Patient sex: F
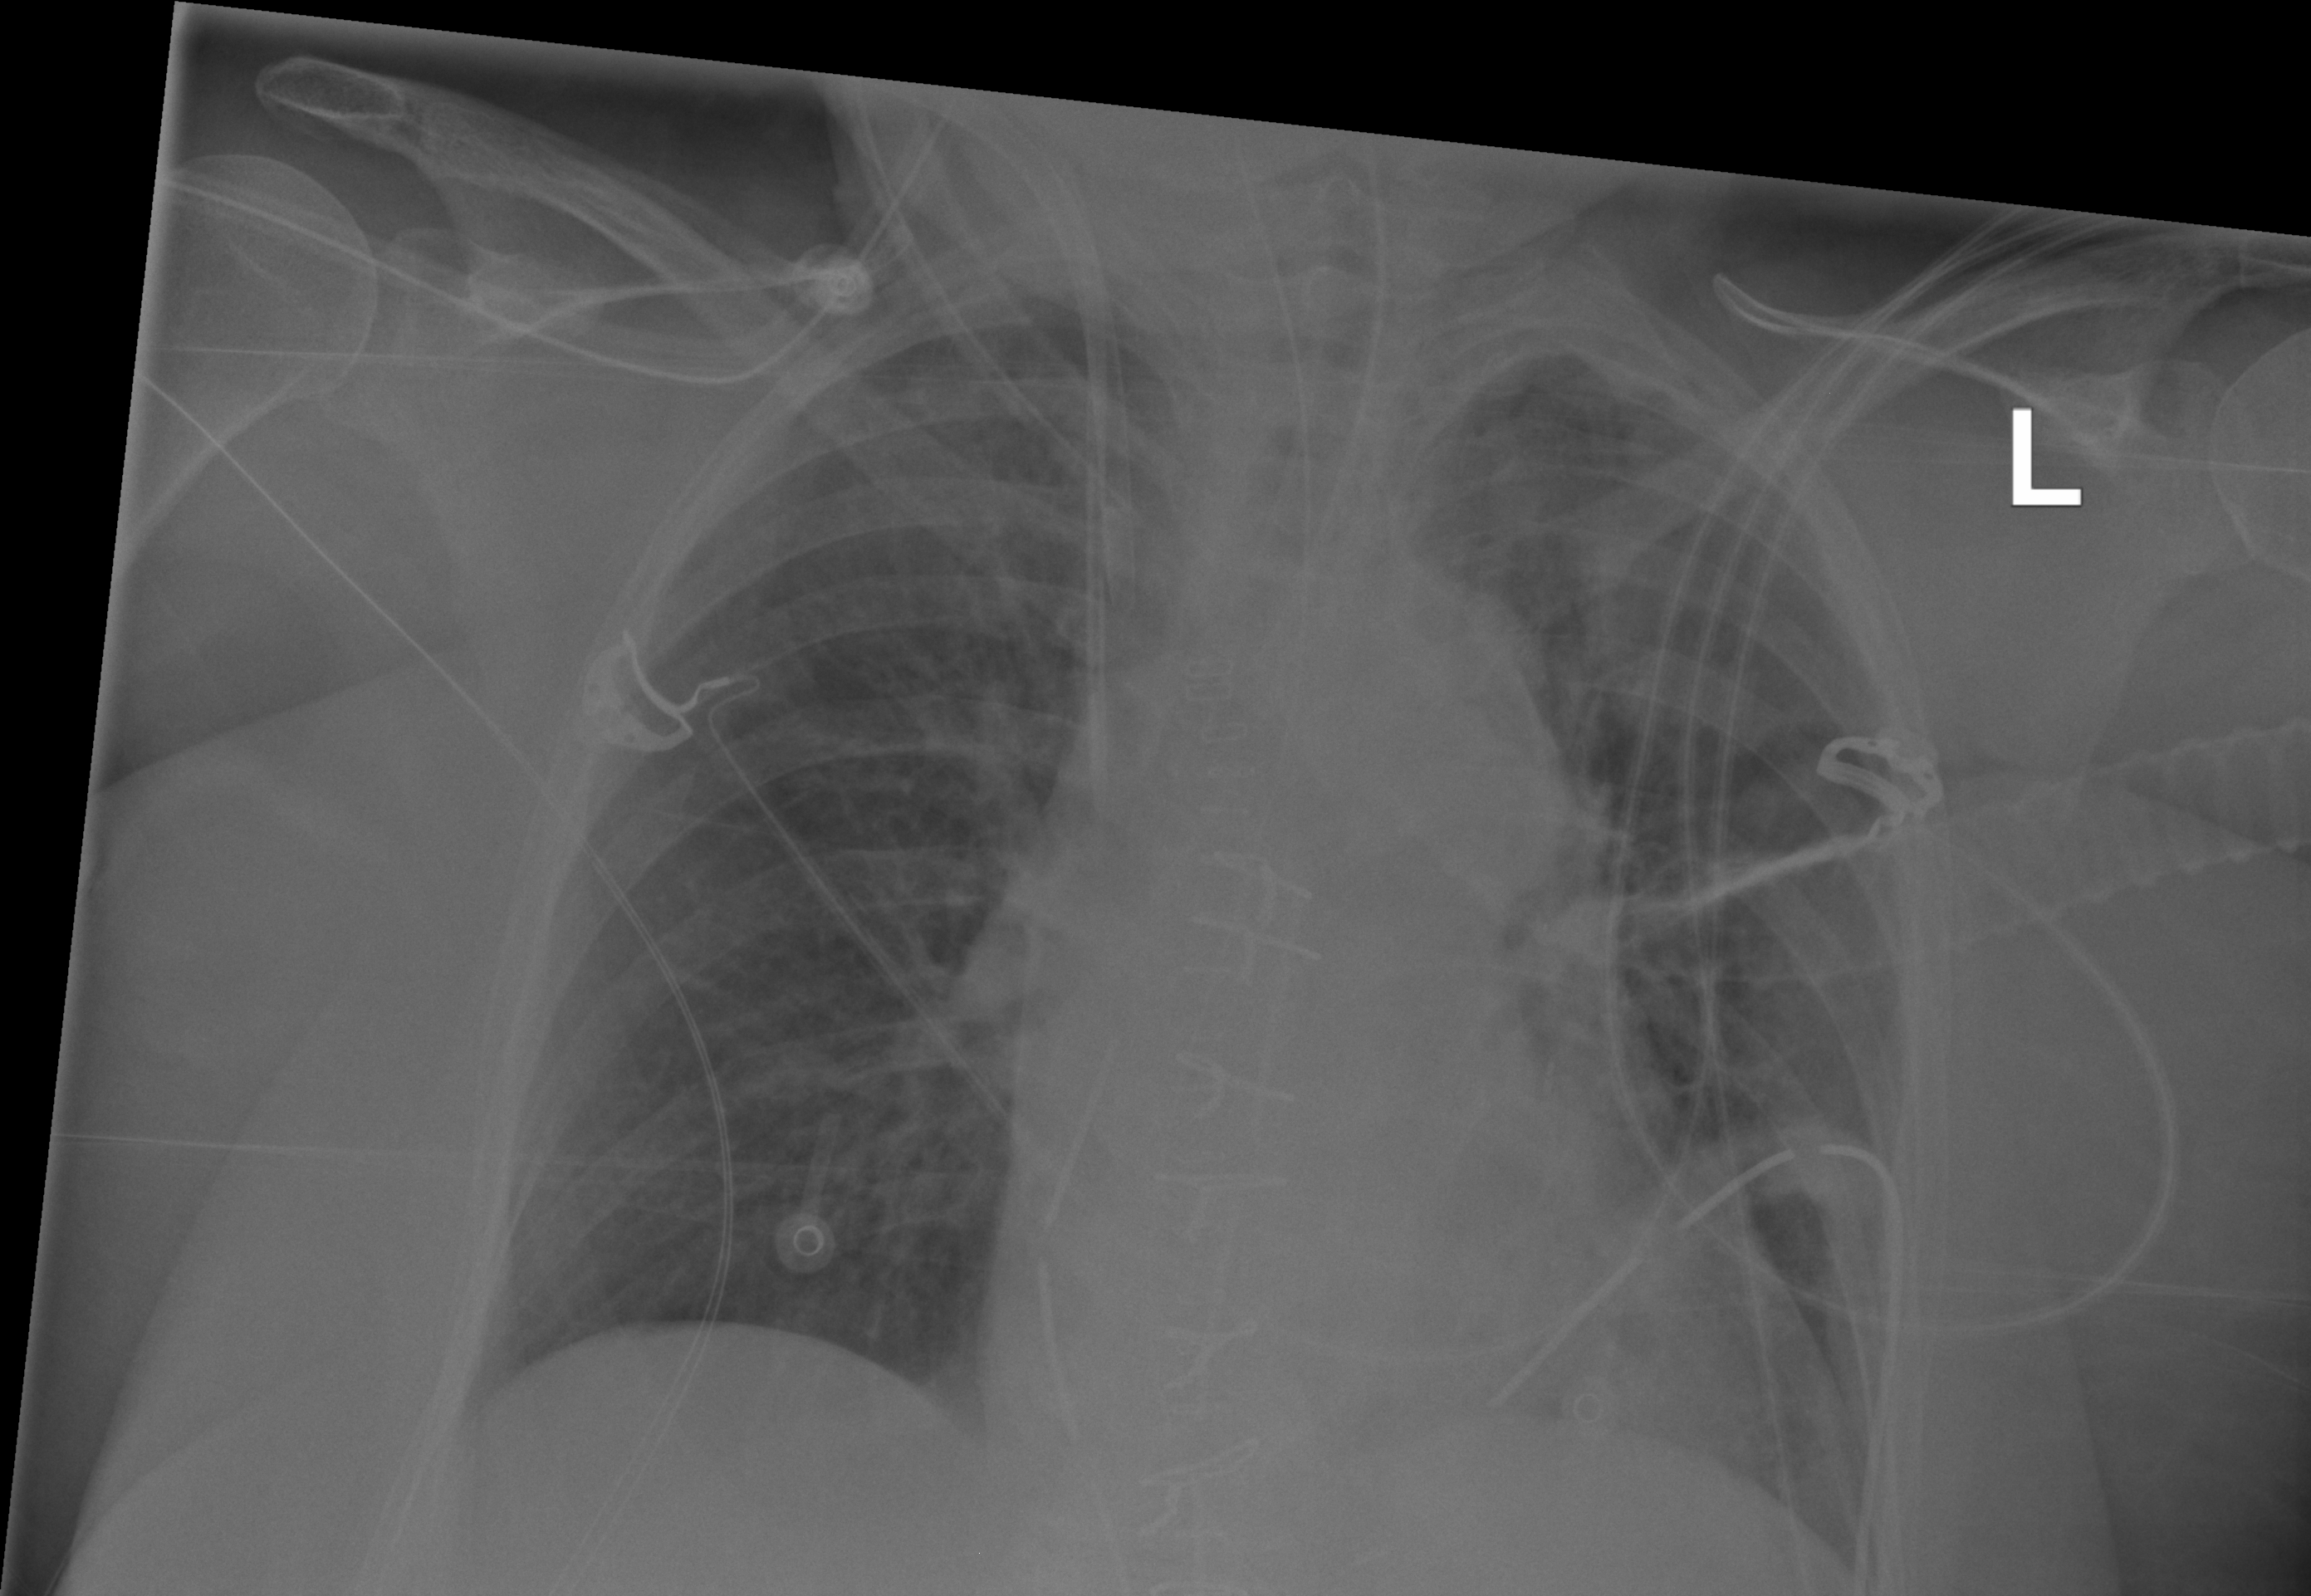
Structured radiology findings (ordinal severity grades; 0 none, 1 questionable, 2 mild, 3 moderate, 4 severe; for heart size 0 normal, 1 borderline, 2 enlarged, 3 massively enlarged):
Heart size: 1
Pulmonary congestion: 0
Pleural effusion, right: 0
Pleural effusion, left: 0
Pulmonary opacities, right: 0
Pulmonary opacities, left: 0
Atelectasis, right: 0
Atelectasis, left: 0